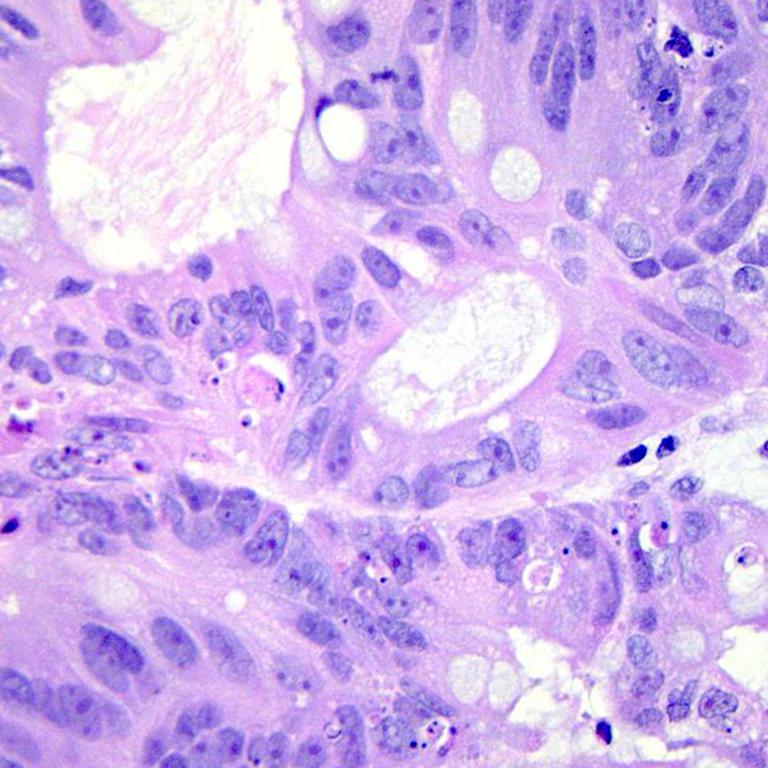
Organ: colon
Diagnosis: adenocarcinomas